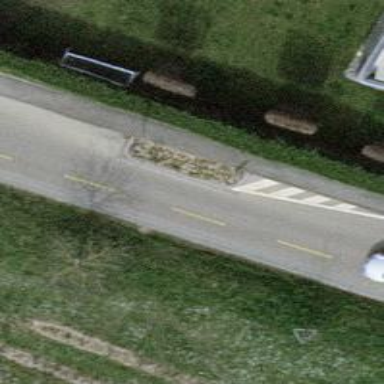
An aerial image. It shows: Traffic calming feature called choker.